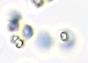
Label: Phaeocystis